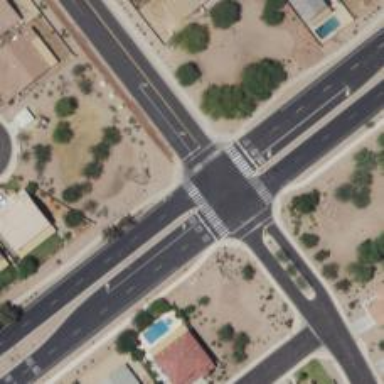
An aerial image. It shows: Marked road crossing.